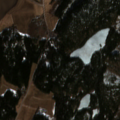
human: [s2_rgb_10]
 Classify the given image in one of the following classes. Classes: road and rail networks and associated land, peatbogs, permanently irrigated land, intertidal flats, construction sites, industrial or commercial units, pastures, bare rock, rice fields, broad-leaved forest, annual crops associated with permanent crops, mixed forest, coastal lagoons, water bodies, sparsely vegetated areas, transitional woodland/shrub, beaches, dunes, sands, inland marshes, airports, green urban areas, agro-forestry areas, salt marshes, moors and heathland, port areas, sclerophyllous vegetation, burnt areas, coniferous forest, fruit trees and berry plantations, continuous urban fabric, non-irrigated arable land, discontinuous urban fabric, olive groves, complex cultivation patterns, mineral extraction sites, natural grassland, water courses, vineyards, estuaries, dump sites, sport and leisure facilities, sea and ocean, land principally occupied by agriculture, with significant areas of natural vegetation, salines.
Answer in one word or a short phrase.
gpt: non-irrigated arable land, land principally occupied by agriculture, with significant areas of natural vegetation, coniferous forest, mixed forest, transitional woodland/shrub